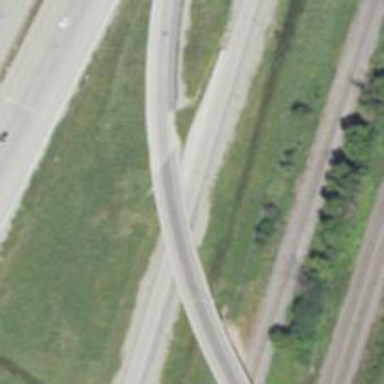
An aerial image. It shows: Motorway link bridge.